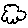
Label: cloud